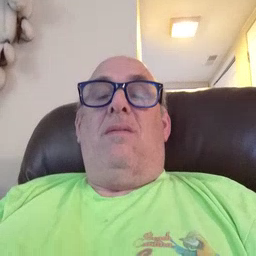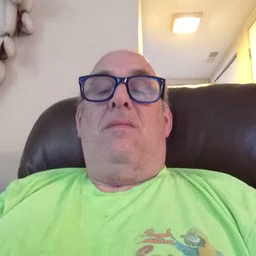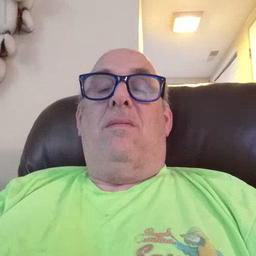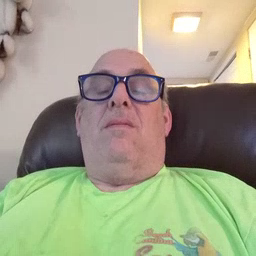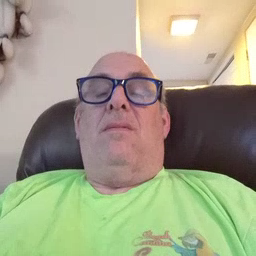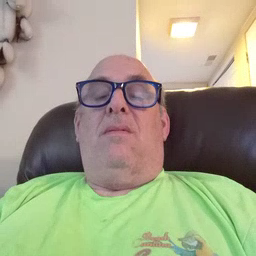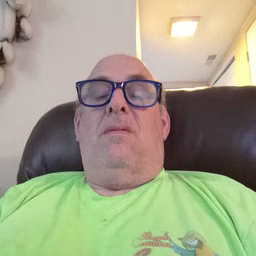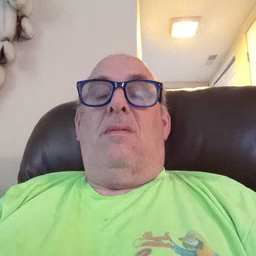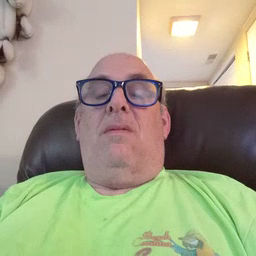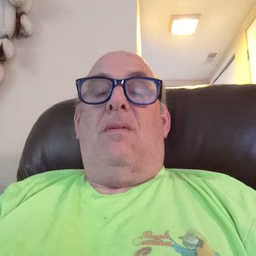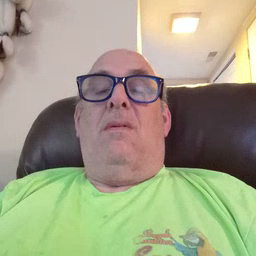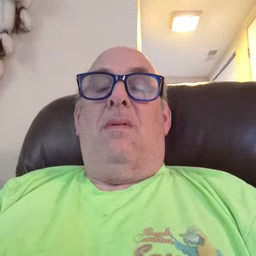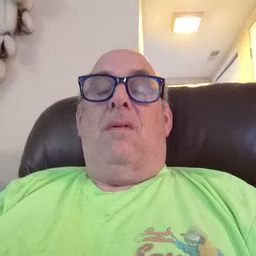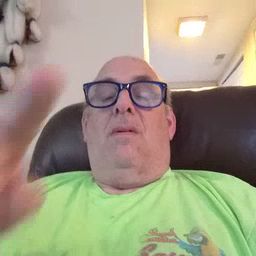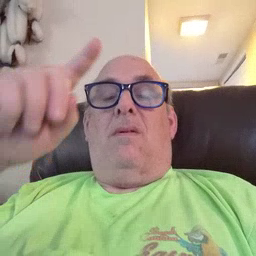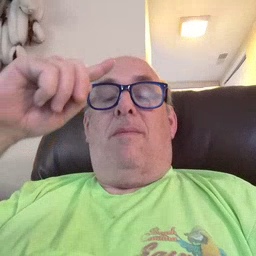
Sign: penny